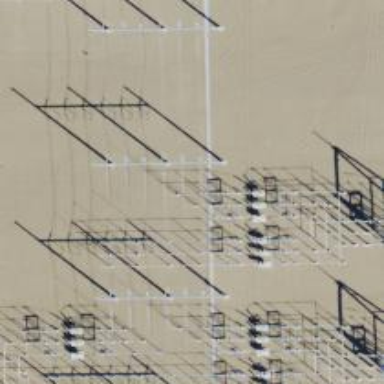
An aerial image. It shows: Switch used for power control.